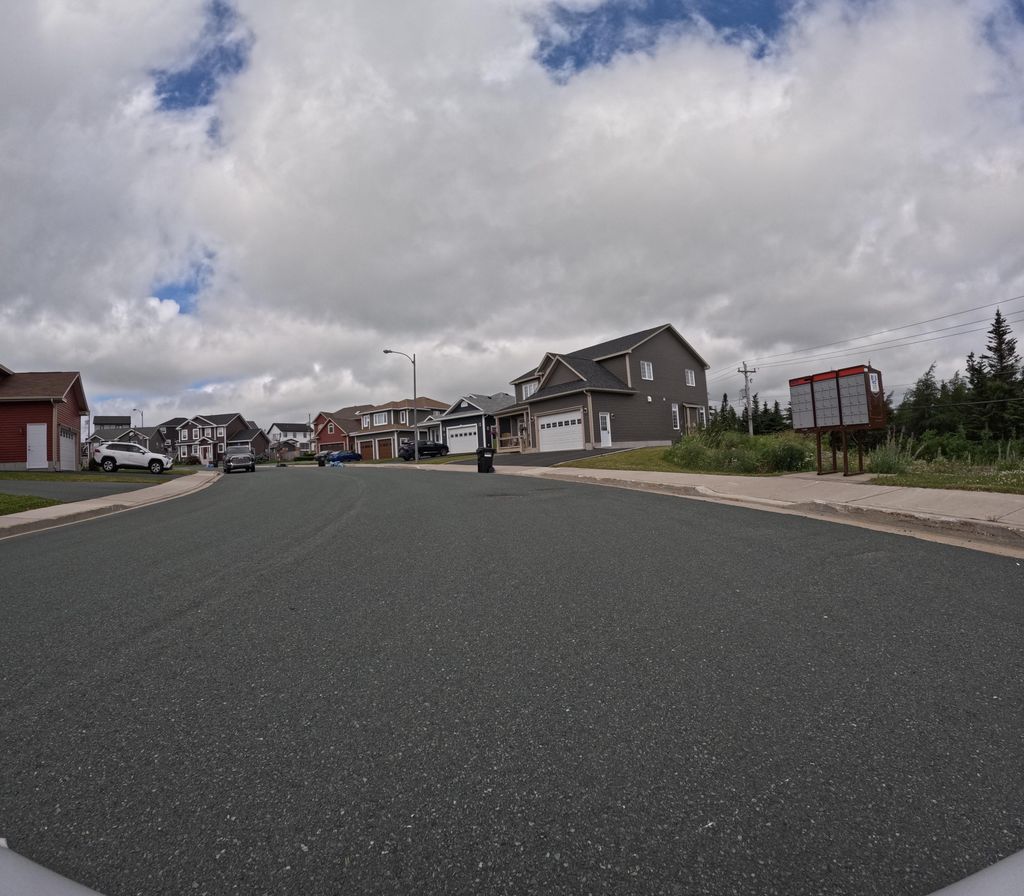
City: st_johns